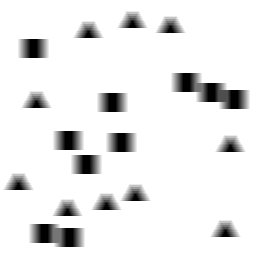
Squares: 10
Triangles: 10
Stars: 0
Total shapes: 20